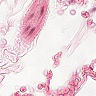
Metastatic tissue present: no